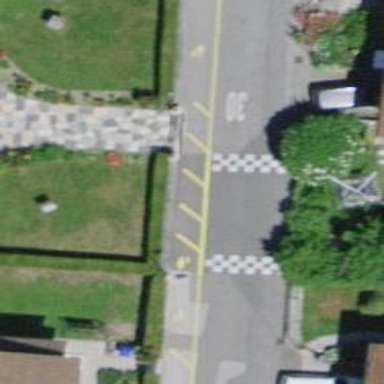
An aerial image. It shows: Traffic calming table.